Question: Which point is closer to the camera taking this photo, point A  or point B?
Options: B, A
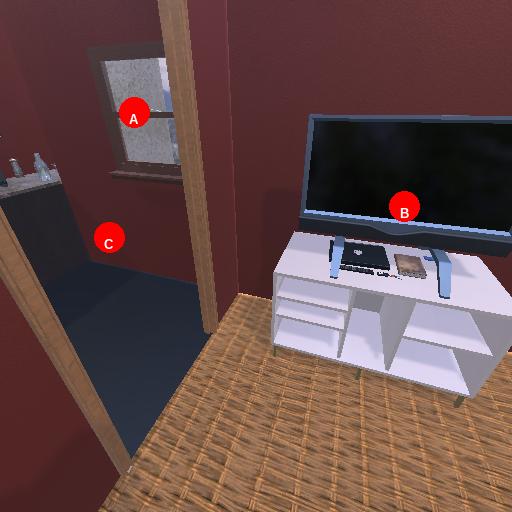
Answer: B